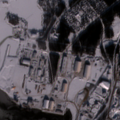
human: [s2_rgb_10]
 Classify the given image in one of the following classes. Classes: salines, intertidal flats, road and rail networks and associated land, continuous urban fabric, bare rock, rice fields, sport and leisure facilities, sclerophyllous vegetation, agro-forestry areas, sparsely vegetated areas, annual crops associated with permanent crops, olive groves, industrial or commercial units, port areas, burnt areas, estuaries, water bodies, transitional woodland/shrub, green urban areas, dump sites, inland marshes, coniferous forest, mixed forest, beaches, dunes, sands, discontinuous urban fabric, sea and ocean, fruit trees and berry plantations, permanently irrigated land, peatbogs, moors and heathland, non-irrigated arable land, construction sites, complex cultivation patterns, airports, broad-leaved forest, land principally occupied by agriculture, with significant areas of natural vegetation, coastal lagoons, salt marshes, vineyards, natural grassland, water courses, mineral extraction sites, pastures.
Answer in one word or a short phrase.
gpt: industrial or commercial units, port areas, coniferous forest, sea and ocean